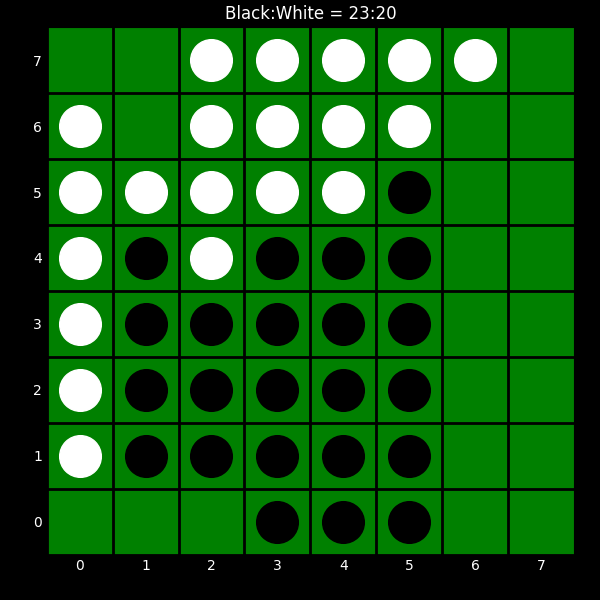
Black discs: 23
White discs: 20